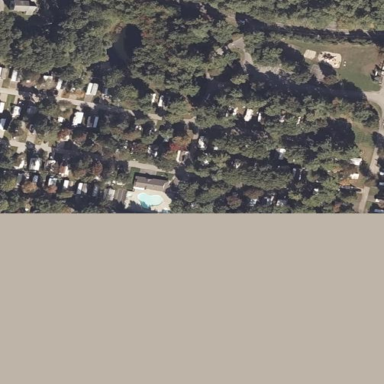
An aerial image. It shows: Caravan site for tourism.